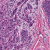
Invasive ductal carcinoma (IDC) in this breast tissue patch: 0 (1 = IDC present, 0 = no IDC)